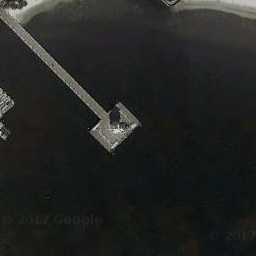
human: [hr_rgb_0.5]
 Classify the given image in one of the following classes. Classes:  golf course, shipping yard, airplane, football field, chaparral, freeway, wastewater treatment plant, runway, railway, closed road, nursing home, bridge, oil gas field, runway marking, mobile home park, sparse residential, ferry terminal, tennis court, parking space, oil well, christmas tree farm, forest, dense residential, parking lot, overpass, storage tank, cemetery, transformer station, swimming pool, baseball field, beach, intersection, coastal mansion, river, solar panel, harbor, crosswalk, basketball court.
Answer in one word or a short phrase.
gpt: ferry terminal